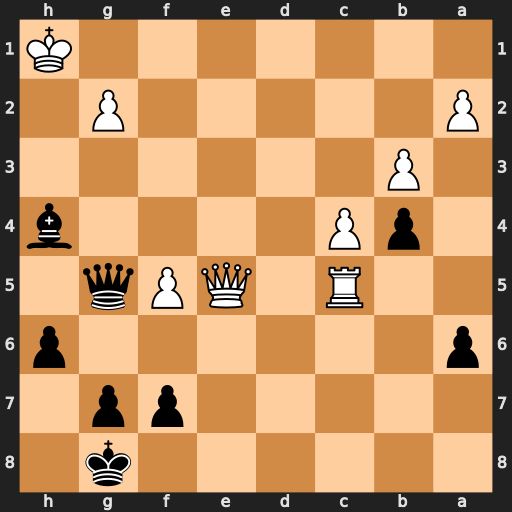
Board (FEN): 6k1/5pp1/p6p/2R1QPq1/1pP4b/1P6/P5P1/7K
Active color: b
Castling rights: -
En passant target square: -
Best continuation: Bg3 Qxg3 Qxg3